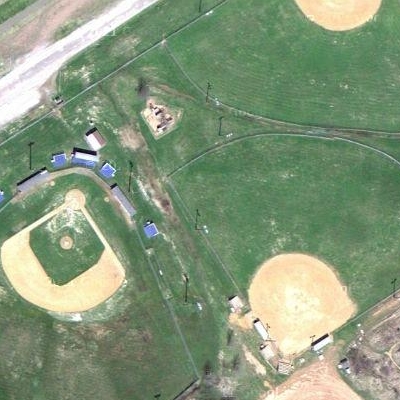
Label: aGrass